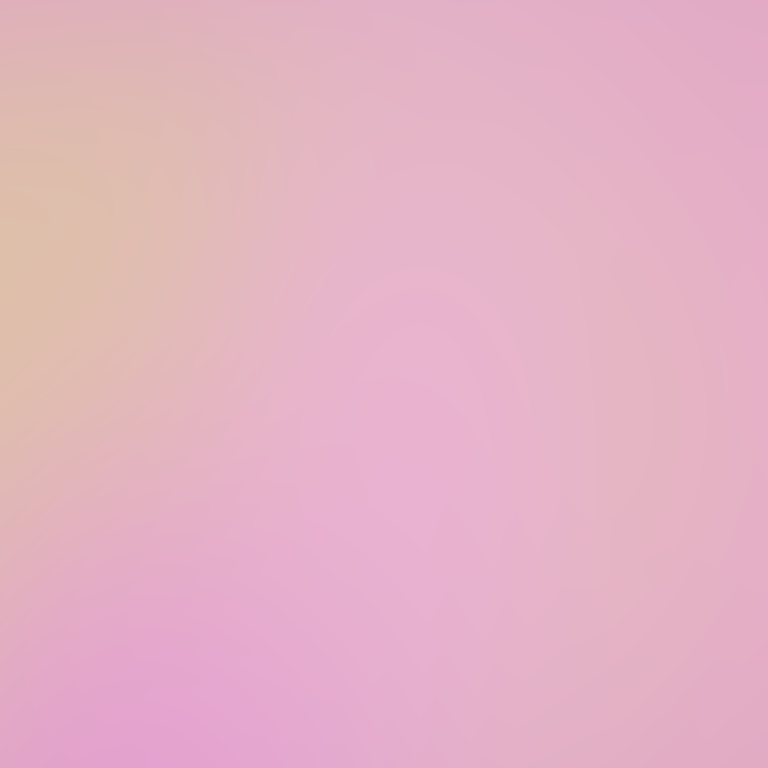
Abstract light effect, smooth gradient from soft pink to warm beige, serene atmosphere, diffuse light, no room, no furniture, no objects.